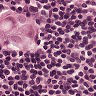
Metastatic tissue present: yes